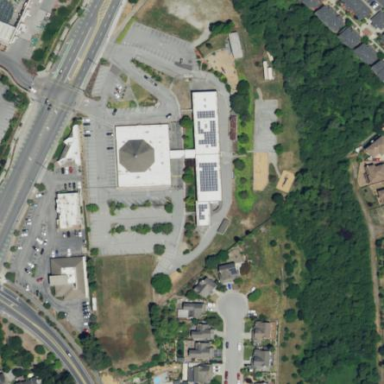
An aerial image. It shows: School.